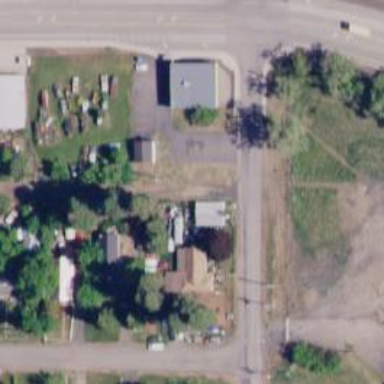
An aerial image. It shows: Alleyway designated as service road.